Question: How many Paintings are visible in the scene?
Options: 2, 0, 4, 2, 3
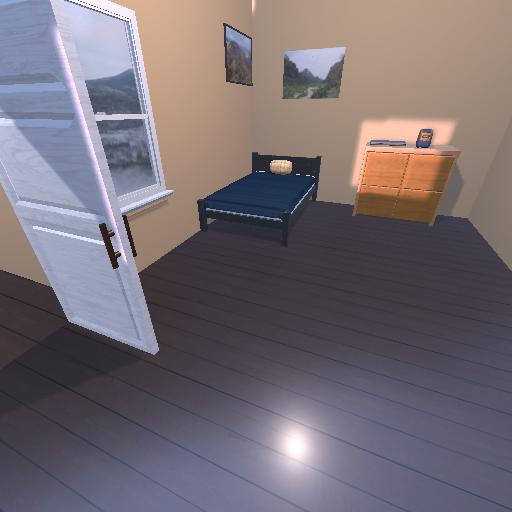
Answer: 2